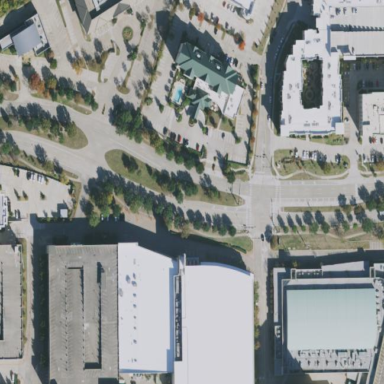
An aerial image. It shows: Sports center building with basketball facilities.